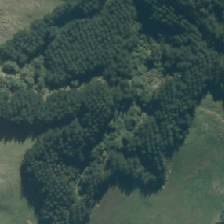
Land cover: deciduous_hardwood